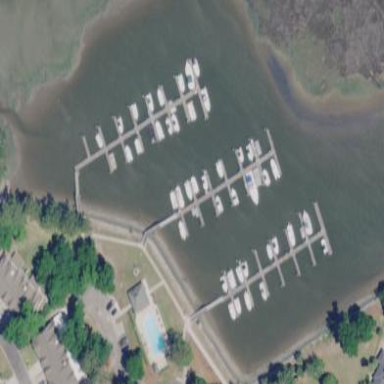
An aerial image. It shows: Marina on leisure land.